Question: i seem to have tried everything. I am trying to learn how to create a new component and currently my folder structure looks like this (please note that the component does install).
This is a picture of my folder structure:

Ive closed some of it because i found it irelevant but please if you need to see whats inside of them please let me know.
as i stated above the component does install without problems. however when i try to access it i get the following error:
'''
Fatal error: Call to undefined method JController::getInstance() in /home/marcrasm/public_html/Joomla/administrator/components/com_helloworld/helloworld.php on line 13
'''
Now the file it is refering to is this one:
'''
<?php
defined('_JEXEC') or die ('Restricted access');
jimport('joomla.application.component.controller');
$doc = JFactory::getDocument();
$doc->addScript("/components/com_helloworld/js/jquery.js");
$doc->addScript("/components/com_helloworld/js/com_helloworld_script.js");
$doc->addStyleSheet("/components/com_helloworld/css/com_helloworld_layout.css");
// gets the instance of the controller
// Get an instance of the controller prefixed by HelloWorld
$controller = JController::getInstance('HelloWorld');
// Perform the Request task
$input = JFactory::getApplication()->input;
$controller->execute($input->getCmd('task'));
// Redirect if set by the controller
$controller->redirect();
'''
I know it can be hard to tell but does anyone know what the problem might be?
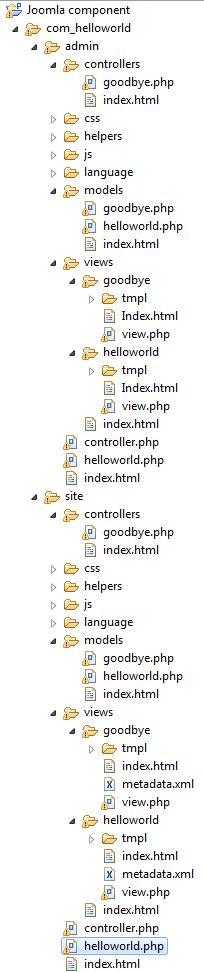
Answer: Please check Joomla version
In 3.X
'''
$controller = JControllerLegacy::getInstance('HelloWorld');
'''
In 2.X
'''
$controller = JController::getInstance('HelloWorld');
'''